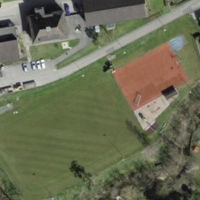
EUNIS habitat code: 55
Species observed at this site:
Turdus merula